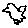
Label: bird